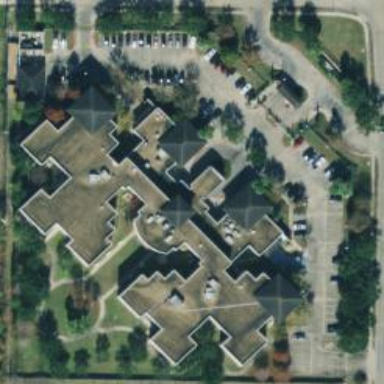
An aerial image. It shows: Nursing home.